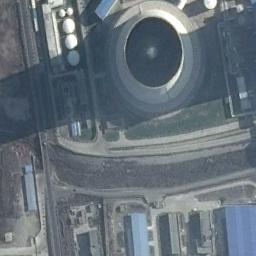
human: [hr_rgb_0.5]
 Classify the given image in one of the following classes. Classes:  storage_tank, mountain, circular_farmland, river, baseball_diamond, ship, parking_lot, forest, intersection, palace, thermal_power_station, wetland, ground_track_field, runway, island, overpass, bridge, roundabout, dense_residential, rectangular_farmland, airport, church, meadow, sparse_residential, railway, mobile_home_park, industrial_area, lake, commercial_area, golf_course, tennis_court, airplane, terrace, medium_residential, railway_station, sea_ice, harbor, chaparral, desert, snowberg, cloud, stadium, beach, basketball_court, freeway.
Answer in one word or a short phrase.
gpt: thermal_power_station